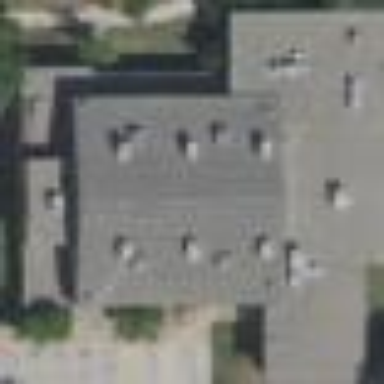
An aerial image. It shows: Community centre building.